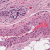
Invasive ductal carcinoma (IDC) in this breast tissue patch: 1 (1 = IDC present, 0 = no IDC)